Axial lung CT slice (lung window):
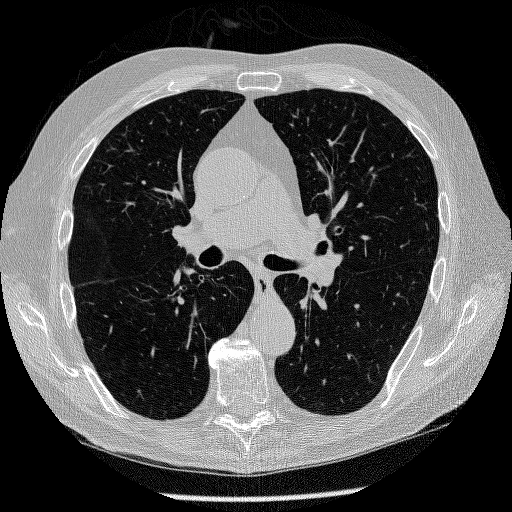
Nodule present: no